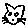
Label: cat